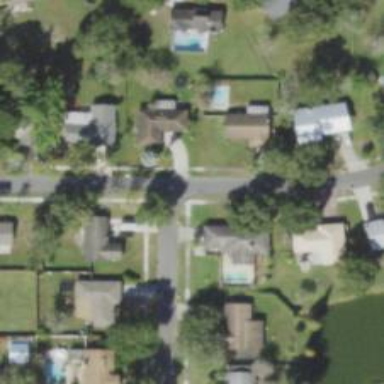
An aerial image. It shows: Residential road.